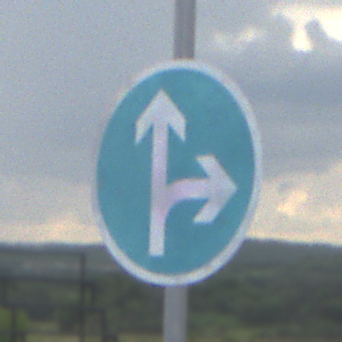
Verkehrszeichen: VorgeschriebeneFahrtrichtungGeradeausOderRechts
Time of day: MorningAfternoon
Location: Outdoor (RoadRail)
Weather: PartlyCloudy
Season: NotSpecified
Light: Natural